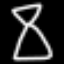
Label: hourglass